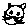
Label: cat